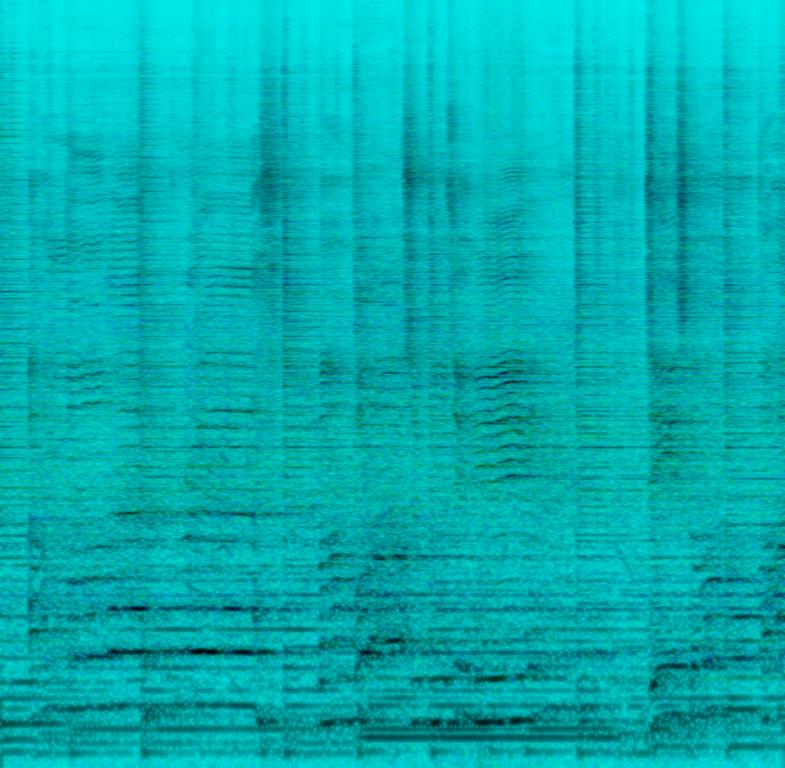
A male vocalist sings this passionate song. The tempo is slow with emphatic vocals and an acoustic guitar accompaniment. The song is melodic, emotional,sentimental, passionate,pensive, reflective and deep. This song is Alternative Rock.